Question: # The Problem
When I start a new container in Docker, I want to mount a volume so that I get the latest updates to any files on my host machine and can work with them in my container. However, what I am finding is that Docker is mounting my volumes when I build the . What I want instead is to mount the volumes when I create a new container.
Because I am using Docker to manage my development environment, this means that whenever I update a little piece of code, I have to rebuild my development environment Docker , which takes usually around 20-30 mins. Obviously, this is not the functionality I want from Docker.
Here is what I am using to build my development environment container:
---
### Dockerfile
'''
# This docker file constructs an Ubuntu development environment and configures the compiler/libs needed
FROM ubuntu:latest
ADD . /gdms-rcon/liaison
WORKDIR /gdms-rcon/liaison
RUN rm -rf ./build
RUN apt-get update
RUN apt-get install -y -f gcc g++ qtbase5-dev cmake mysql-client
'''
---
### fig.yml
'''
liaison:
build: ./liaison/
command: /bin/bash
volumes:
- liaison:/gdms-rcon/liaison
working_dir: /gdms-rcon/liaison
'''
---
I also use a 'fig.yml' file to make it easier to build.
To run, I use: 'fig build'
To access my container to compile my source code, I use: 'docker run -it <container_id>'
Maybe I'm doing something wrong with my commands? I don't use 'fig up' because it won't give me an interactive shell, so I use 'docker run -it <container_id>' instead. I chose to use 'fig' so that it would mount my volumes automatically, but it isn't working as I would have hoped.
---
### Here is an image to more clearly demonstrate my problem

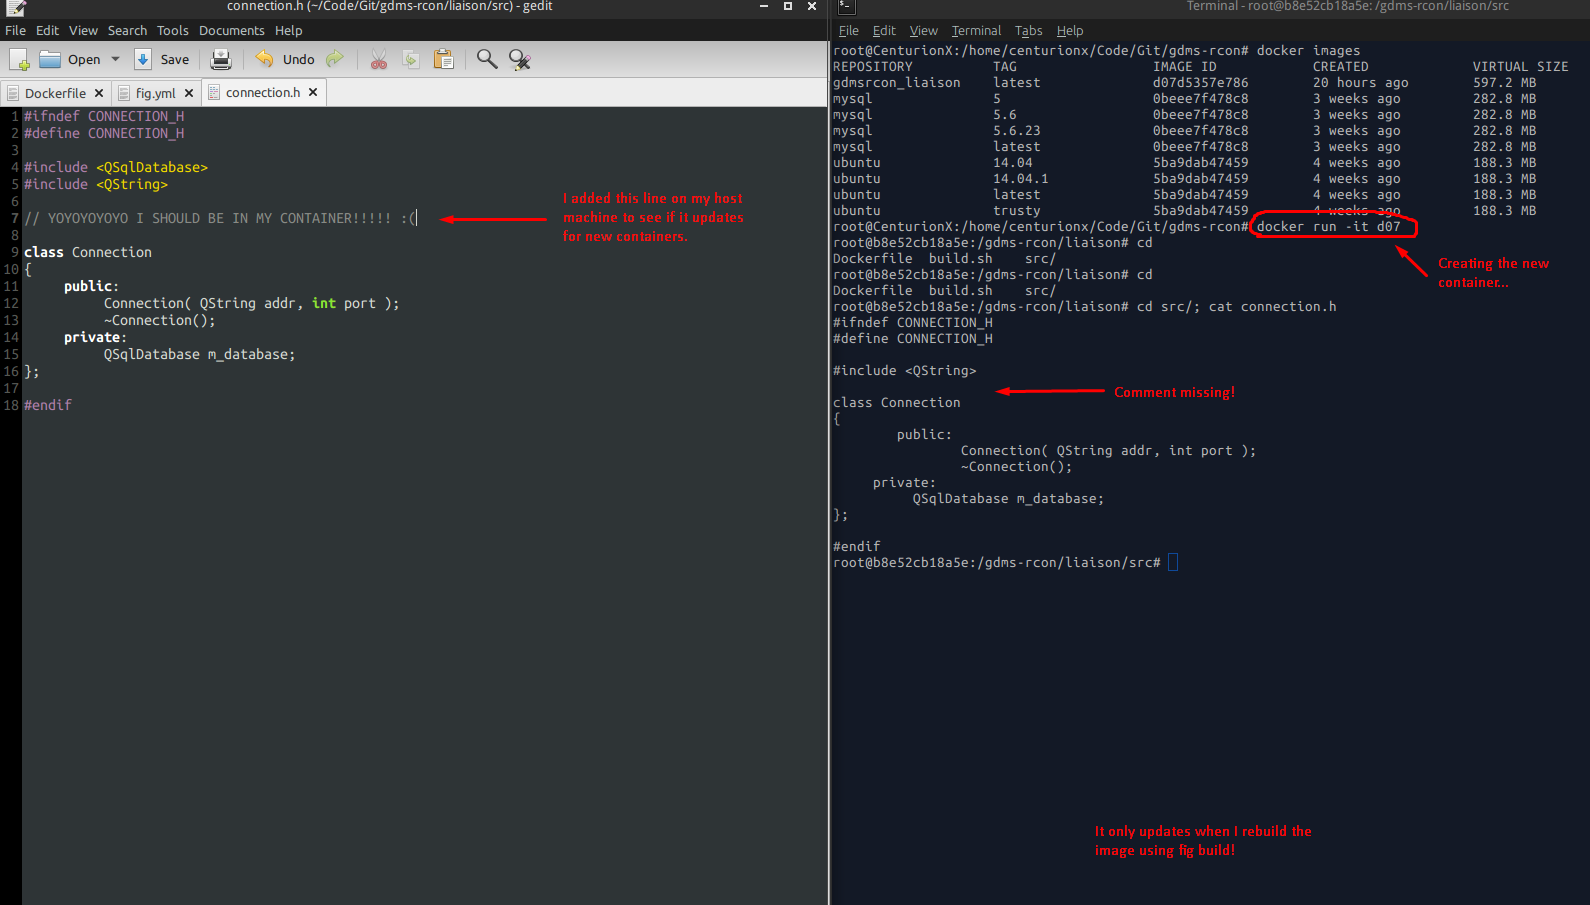
Answer: If you're not using 'fig' to start the container, the 'volumes' line in your 'fig.yml' isn't doing anything useful. If you need an interactive shell, 'fig' is not really the tool for you.
Just 'docker build' your image like normal, and then use the '-v' flag to 'docker run' to mount the volume:
'''
docker run -it -v <hostpath>:<containerpath> <imageid>
'''